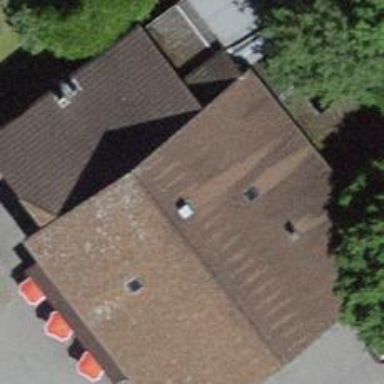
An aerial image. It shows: Restaurant building.